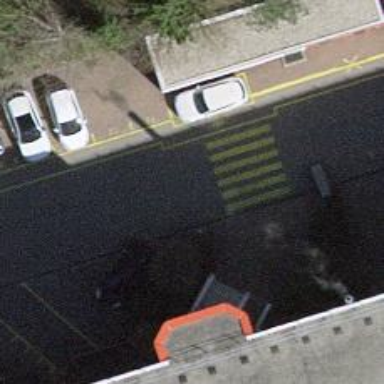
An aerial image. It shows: Uncontrolled road crossing with markings.